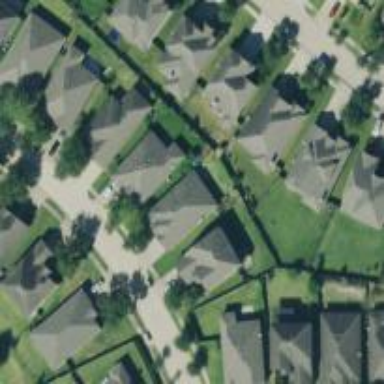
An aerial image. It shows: Neighborhood.